Question: I want to show events using the JQuery fullcalendar plugin (version 1.5.2). The JSON data provided to this plugin is:
'''
[{"start":"2011-10-10","end":"2011-10-11","title":"Electric Picnic","allDay":true},
{"start":"2011-10-10","end":"2011-10-11","title":"Oxeygen","allDay":true}]
'''
I've set allDay to true, but when the events are displayed they look like they start at around 6AM on 2011-10-10.

I've also tried using the UNIX timestamp date format instead, but it didn't make any difference. How can I make the events appear as though they last two whole days.
My fullcalendar code is simply:
'''
$(document).ready(function() {
$('#calendar').fullCalendar({
events: [{"start":"2011-10-10","end":"2011-10-11","title":"Electric Picnic","allDay":true}, {"start":"2011-10-10","end":"2011-10-11","title":"Oxeygen","allDay":true}],
// Make the first day of each week a monday
firstDay: 1,
weekMode: 'variable',
header: {
left: '',
center: 'title',
right: 'today prev,next'
}
});
});
'''
<URL> of someone using this plugin to display allDay events properly, but it's not clear what's different between their code/data and mine.
You can reproduce this problem locally by downloading <URL>, unzipping it, then opening calendar.htm
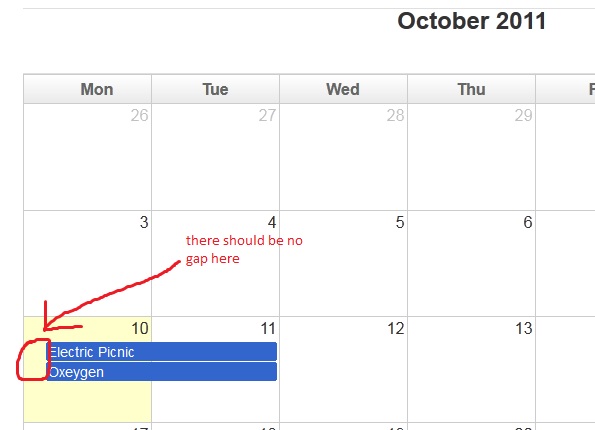
Answer: I figured out it is a problem with your CSS, namely 'main.css' file. The lines 406-413 create the unnecessary padding.
'''
tr>td:first-child, tr>th:first-child {
padding-left: 1.25em;
}
tr>td:last-child, tr>th:last-child {
padding-right: 1.25em;
}
'''
Comment them and the padding from the left (and right) will disappear. These lines might be in use on other pages of your website, so you better edit them carefully.